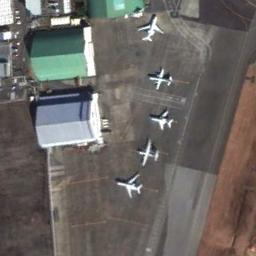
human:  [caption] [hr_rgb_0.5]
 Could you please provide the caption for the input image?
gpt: Five gray planes are parked on the ground next to the buildings .

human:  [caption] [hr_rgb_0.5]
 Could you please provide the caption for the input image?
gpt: Five planes parked on the open area while a blue building and a green building in front of them .

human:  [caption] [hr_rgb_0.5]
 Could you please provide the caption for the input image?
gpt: Here are five white planes, A house with a blue roof, And a house with a green roof .

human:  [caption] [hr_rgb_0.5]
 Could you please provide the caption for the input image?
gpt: Several planes of different sizes are parked in a clearing, With many buildings next to the plane .

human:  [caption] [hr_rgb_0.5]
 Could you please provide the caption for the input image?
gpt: Five planes are in the parking lot next to the buildings .